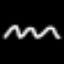
Label: squiggle